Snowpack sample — Buffalo Mountain, Silverthorne, Colorado, USA (2/22/26, 2:02 PM MST)
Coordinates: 39.622, -106.113
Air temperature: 33 °F
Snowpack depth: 63 cm
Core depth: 20 cm
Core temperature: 23 °F
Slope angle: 11°, slope face: 116°
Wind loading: low
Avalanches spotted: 0
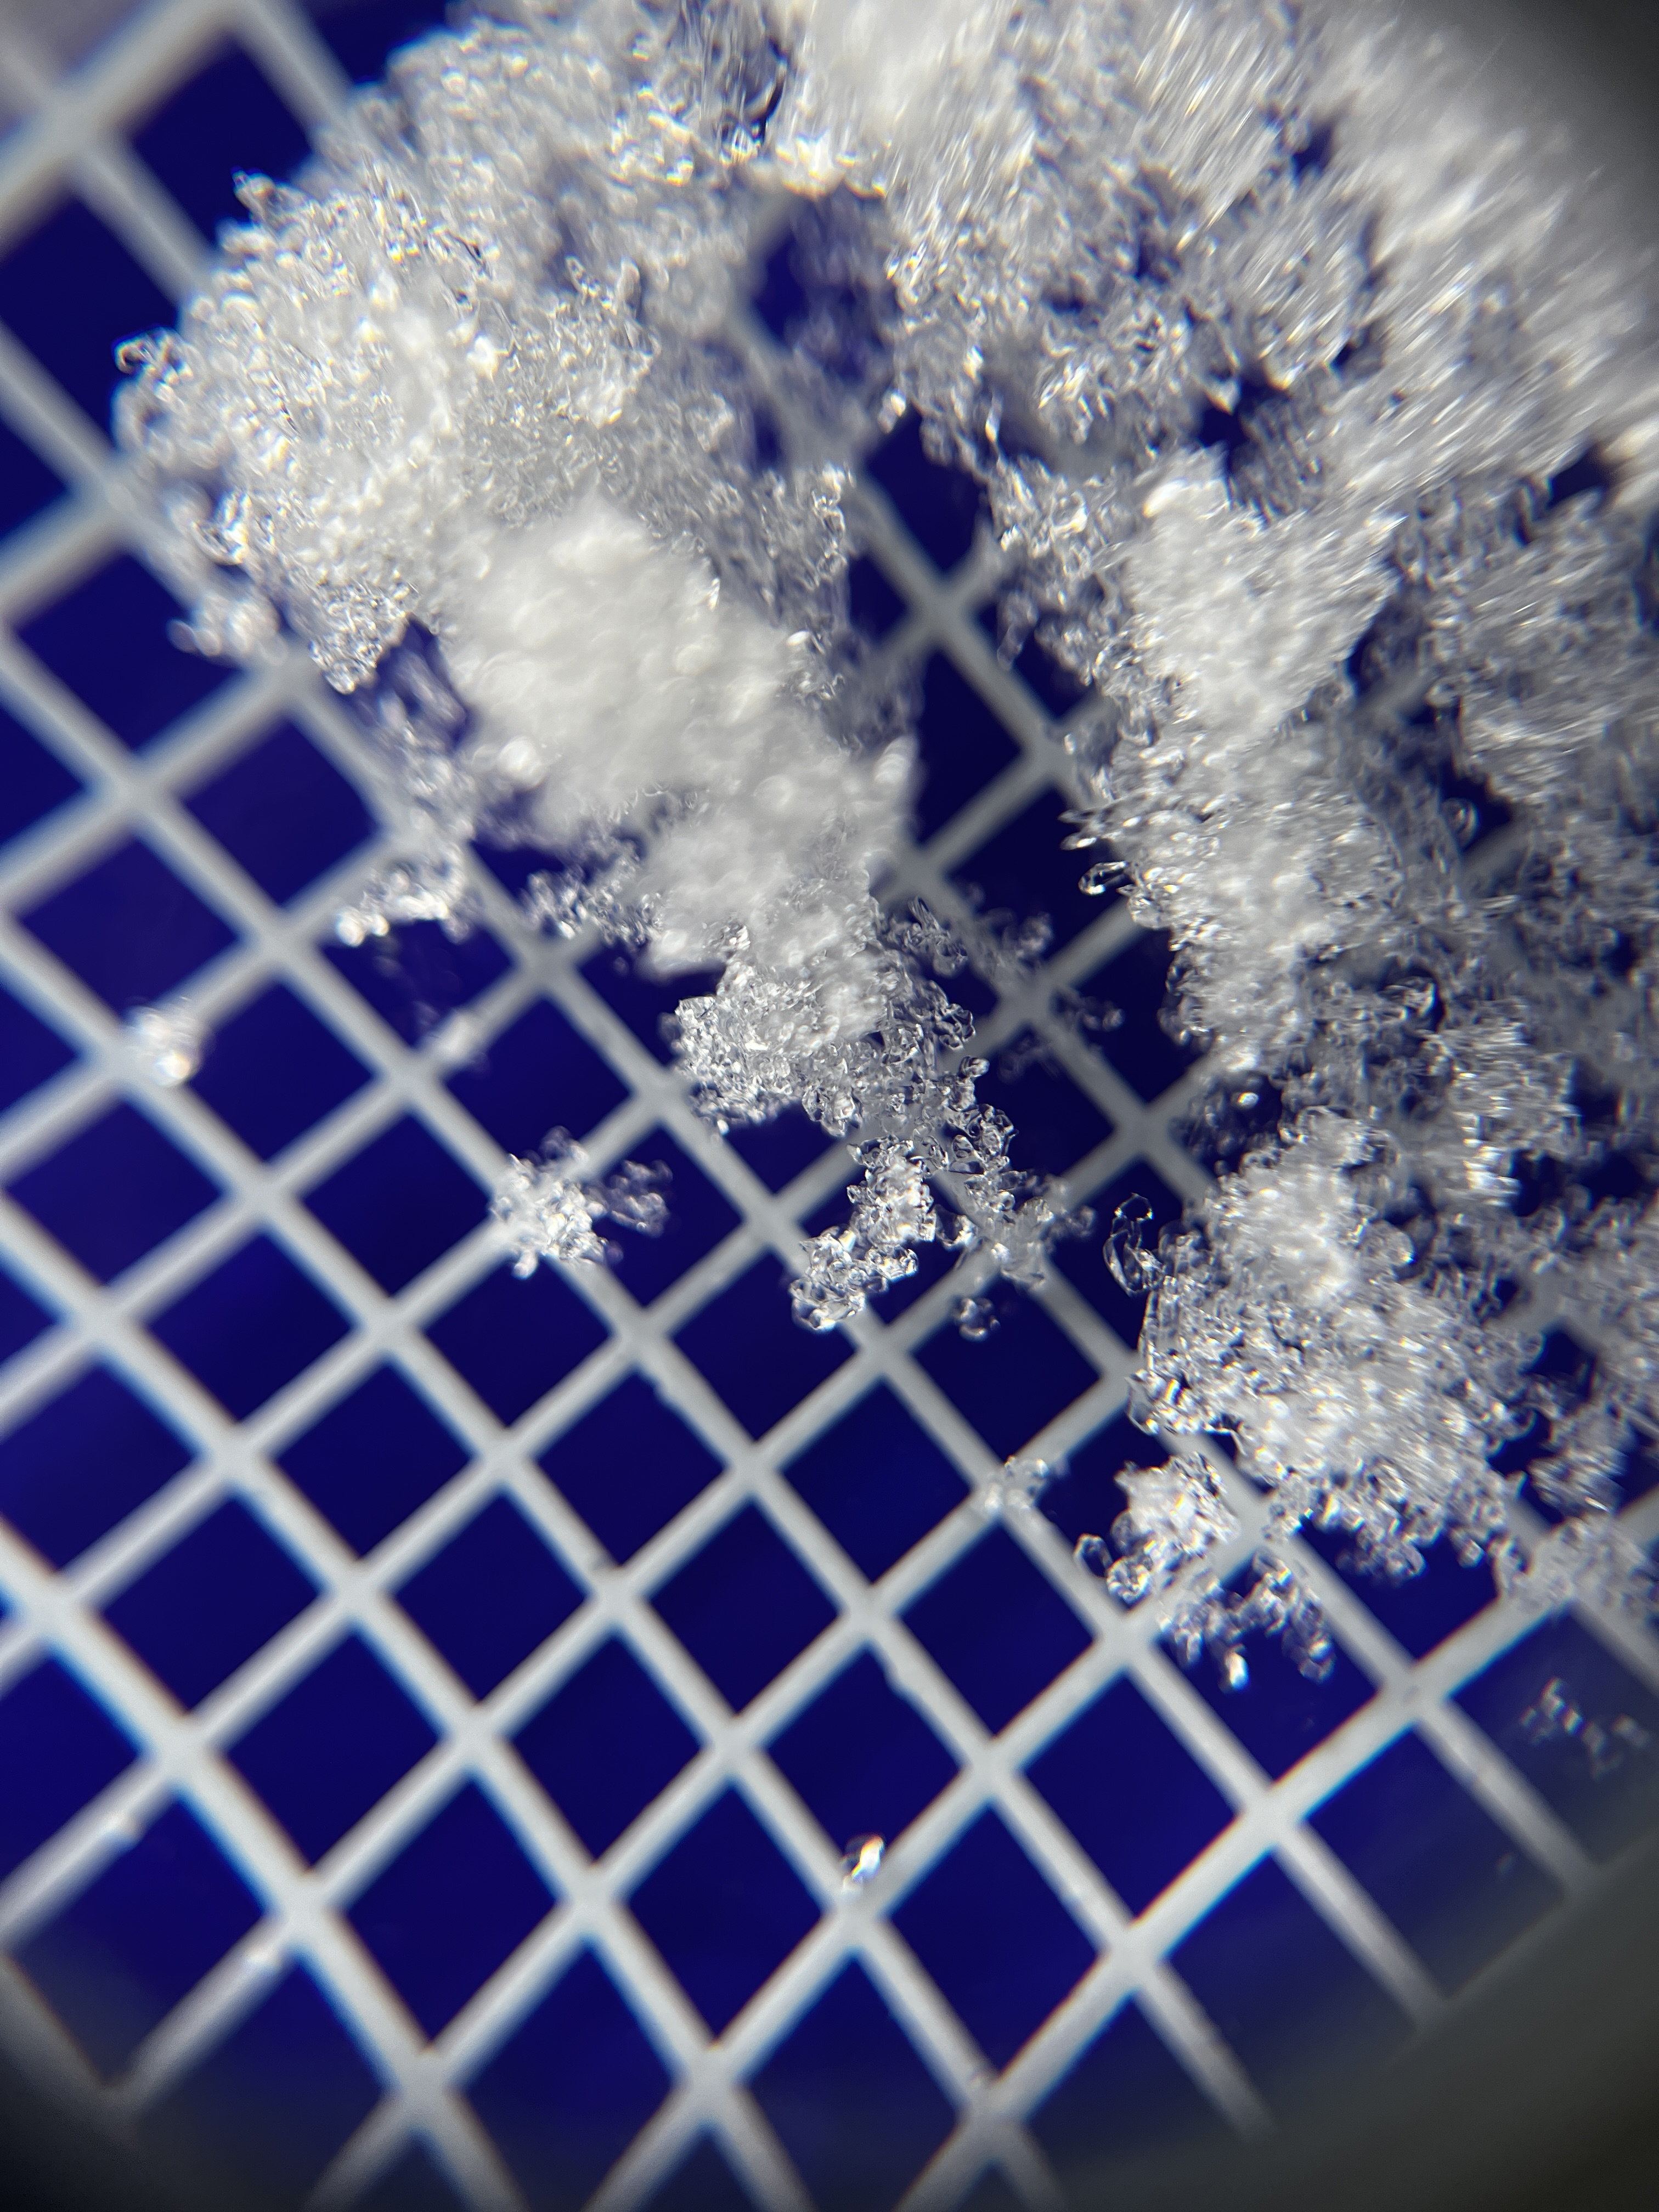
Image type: magnified_profile
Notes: In a firebreak similar to site 1, minimal wind loading with no spotted avalanches (not many faces in view though)